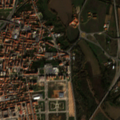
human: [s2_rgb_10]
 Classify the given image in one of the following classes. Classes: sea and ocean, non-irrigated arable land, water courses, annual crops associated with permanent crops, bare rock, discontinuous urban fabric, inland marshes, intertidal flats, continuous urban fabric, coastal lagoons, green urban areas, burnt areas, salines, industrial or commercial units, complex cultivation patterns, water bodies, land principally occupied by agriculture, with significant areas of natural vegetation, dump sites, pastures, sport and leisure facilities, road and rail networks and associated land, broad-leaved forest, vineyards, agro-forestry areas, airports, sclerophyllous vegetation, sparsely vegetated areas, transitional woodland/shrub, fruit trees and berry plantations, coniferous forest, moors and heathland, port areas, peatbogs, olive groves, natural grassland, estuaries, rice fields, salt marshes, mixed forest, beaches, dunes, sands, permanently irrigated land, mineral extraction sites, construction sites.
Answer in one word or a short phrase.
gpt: continuous urban fabric, permanently irrigated land, olive groves, complex cultivation patterns, transitional woodland/shrub